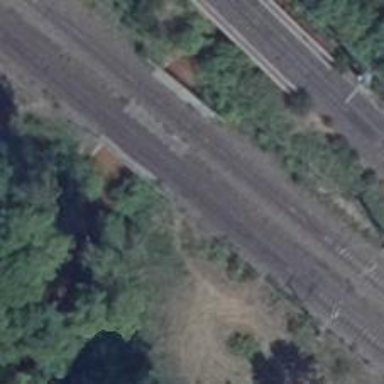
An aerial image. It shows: Bridge over railway with electrified contact lines.